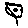
Label: flower